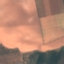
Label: AnnualCrop